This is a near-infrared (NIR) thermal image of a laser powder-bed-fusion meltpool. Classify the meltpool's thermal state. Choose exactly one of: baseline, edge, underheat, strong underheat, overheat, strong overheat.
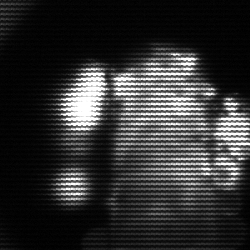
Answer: strong underheat